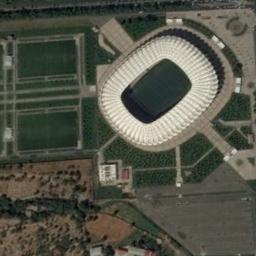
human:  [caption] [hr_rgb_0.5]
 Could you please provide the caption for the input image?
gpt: The stadium is on the grass next to the bare land .

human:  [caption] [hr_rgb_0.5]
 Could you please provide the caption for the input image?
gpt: The stadium is surrounded by grass .

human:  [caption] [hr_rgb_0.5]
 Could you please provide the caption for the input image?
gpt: There is a green lawn on one side of this stadium .

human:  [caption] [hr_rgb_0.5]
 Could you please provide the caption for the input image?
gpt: The square stadium is built on the lawn next to some vegetation .

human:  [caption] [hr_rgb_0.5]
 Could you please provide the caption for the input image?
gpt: There are some green lawns near the stadium .